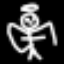
Label: angel